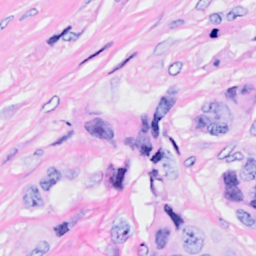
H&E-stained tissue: Breast